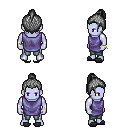
a pixel art fantasy rpg character, male body template, dark elf, purple skin, chain tabard jacket, teal pants, gray short topknot hairstyle, bracelets, gray slippers, four views (front, back, left, right), 2x2 character sprite sheet, small pixel art, hard edges, no anti-aliasing